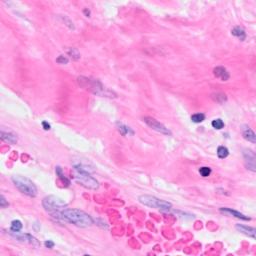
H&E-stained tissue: Breast